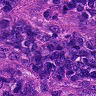
Metastatic tissue present: yes